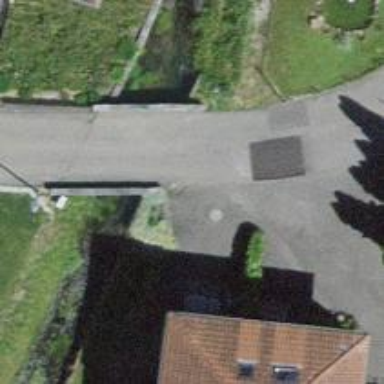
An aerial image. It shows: Residential road with asphalt surface that includes bridge.